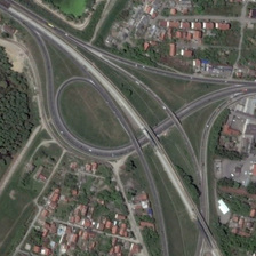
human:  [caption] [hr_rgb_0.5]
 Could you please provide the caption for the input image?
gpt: three flyover span the bustling curved road next to this dense residential area .

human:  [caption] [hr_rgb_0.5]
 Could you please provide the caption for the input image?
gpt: There is a viaduct with a loop in the area.

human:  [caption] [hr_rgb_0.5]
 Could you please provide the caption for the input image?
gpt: There is a viaduct with round objective lens nearby.

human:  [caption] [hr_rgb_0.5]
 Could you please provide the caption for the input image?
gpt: There is a circular viaduct in the community.

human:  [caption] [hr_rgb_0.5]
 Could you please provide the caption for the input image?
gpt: There is a circular bridge in the community.